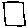
Label: square